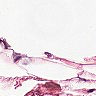
Metastatic tissue present: no